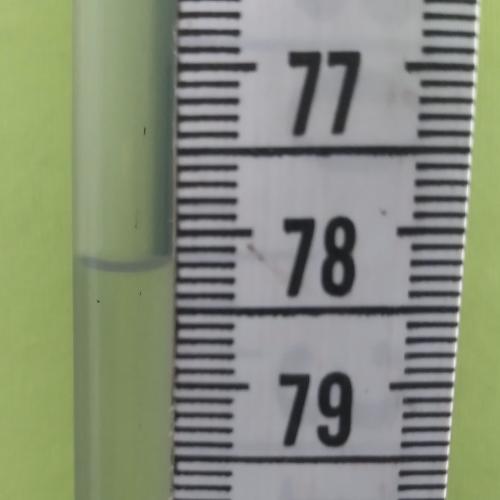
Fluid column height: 78.2 cm